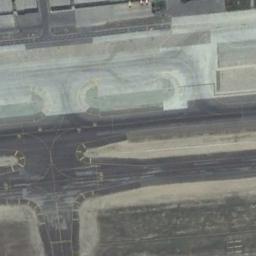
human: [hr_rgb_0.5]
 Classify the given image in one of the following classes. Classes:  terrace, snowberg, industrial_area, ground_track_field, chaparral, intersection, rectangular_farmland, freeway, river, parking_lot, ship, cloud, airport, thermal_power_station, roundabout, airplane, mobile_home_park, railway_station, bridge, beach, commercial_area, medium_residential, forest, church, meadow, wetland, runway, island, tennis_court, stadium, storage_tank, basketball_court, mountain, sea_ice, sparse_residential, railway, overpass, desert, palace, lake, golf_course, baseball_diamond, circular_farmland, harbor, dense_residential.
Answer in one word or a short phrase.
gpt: runway